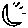
Label: moon